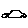
Label: car